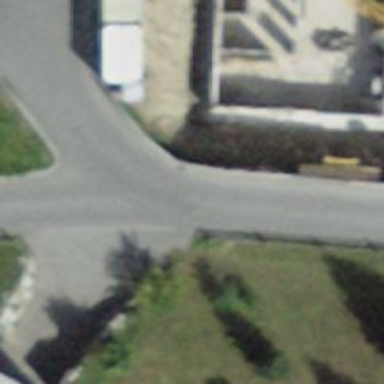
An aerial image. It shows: Swing gate.